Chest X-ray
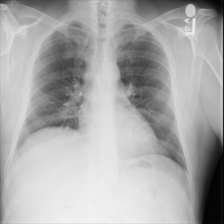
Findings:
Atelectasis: negative
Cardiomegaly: negative
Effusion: negative
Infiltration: negative
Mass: negative
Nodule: negative
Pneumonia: negative
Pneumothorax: negative
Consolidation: negative
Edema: negative
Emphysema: negative
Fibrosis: negative
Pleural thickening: negative
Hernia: negative